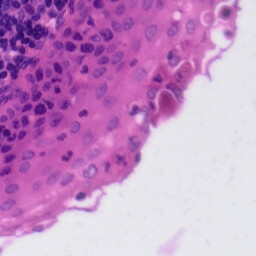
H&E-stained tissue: Tonsil